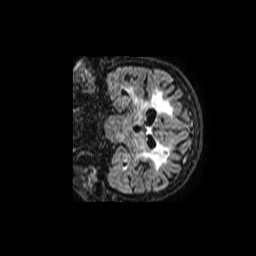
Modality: FLAIR
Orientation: coronal
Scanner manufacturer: philips
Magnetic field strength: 1.5 T
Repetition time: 8 s
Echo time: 0.3032 s